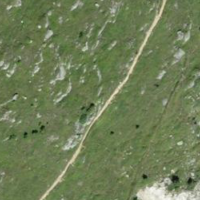
EUNIS habitat code: 26
Species observed at this site:
Vaccinium uliginosum